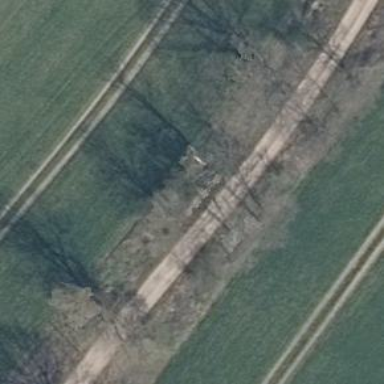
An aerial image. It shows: Row of trees in natural setting.